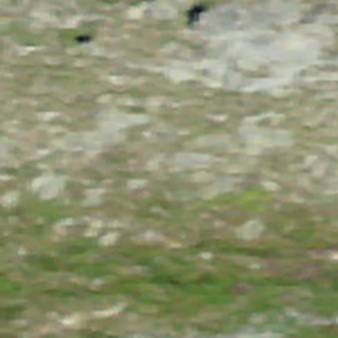
Label: other